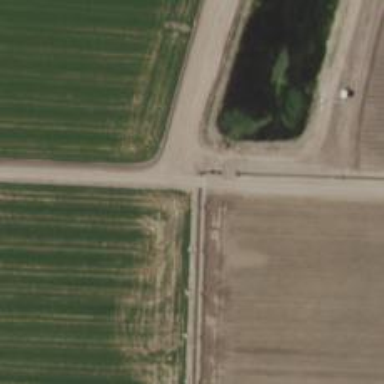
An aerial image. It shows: Irrigation culvert tunnel.